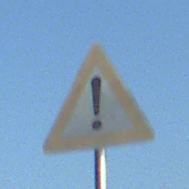
Verkehrszeichen: Gefahrenstelle
Umgebung: Outdoor, RoadRail
Tageszeit: MorningAfternoon
Wetter: Clear
Licht: Natural
Jahreszeit: NotSpecified
Kontrast: HighContrast